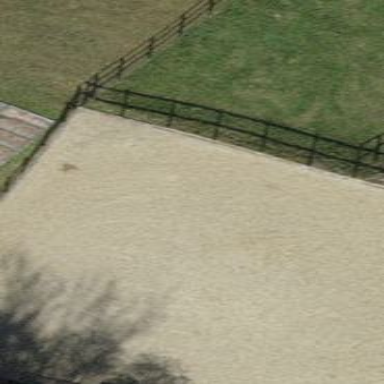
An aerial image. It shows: Equestrian pitch with sand surface.